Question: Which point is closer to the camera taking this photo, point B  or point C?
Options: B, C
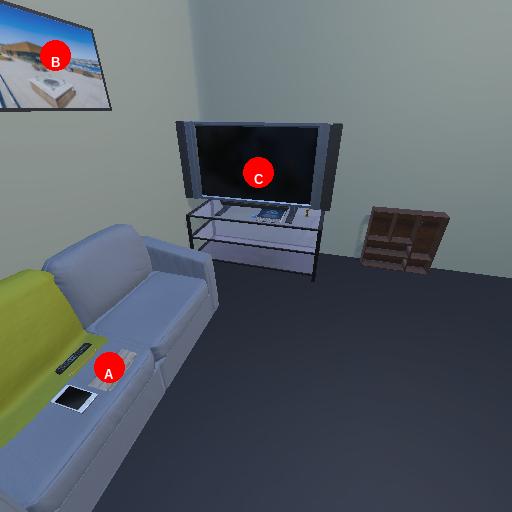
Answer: B